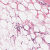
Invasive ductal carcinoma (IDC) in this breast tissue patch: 0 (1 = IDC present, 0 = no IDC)